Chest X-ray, PA view. Patient: 38 years old, sex F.
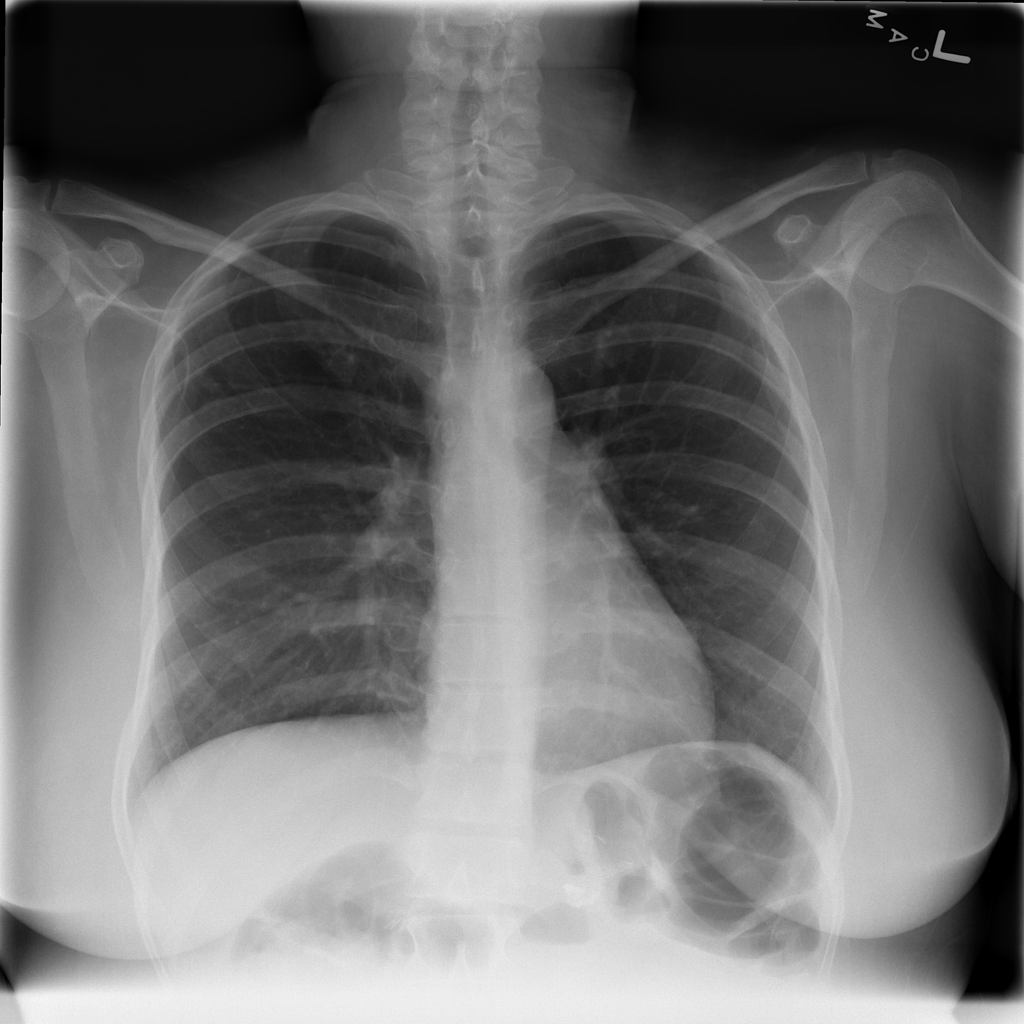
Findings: No Finding